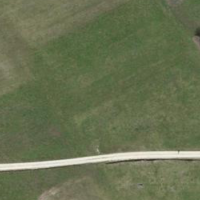
EUNIS habitat code: 24
Species observed at this site:
Pseudochorthippus parallelus
Chorthippus biguttulus
Roeseliana roeselii